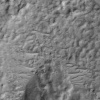
Atmospheric dust classification: not_dusty